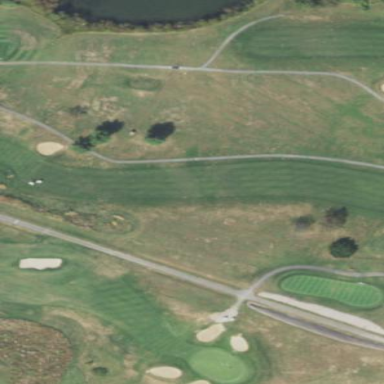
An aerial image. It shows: Well-maintained grassy area designated as golf fairway.